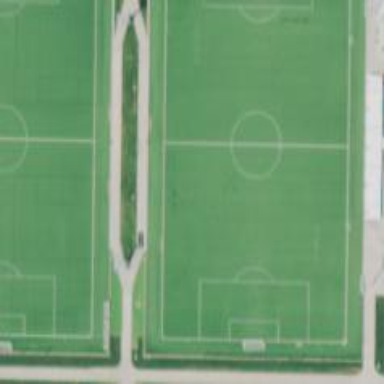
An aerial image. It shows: Artificial turf soccer pitch for leisure sports.